Question: My Excel sheet has multiple used ranges. I want to copy each range value and concatenate them. What I did is
'''
Set tempRange = Union(SrcWkb.Worksheets("mysheet").Range("F1:H1"), SrcWkb.Worksheets("mysheet").Range("I1:J1"), SrcWkb.Worksheets("NWP").Range("K1:L1"))
For Each eachRange In tempRange
tempString = tempString & eachRange & "/"
MsgBox tempString
Next eachRange
'''
I want to copy the value in merged cells F1:H1 and concatenate a "/" and value from I1:J1 (also merged) and K1 to L1. However, Excel throws "subscript out of range" error. How could I achieve this?

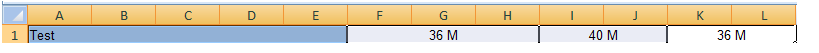
Answer: It is not quite clear from your original post what output you need. Here is one option which may help you get started:
'''
Sub ConcatRanges()
Dim rangeOne As Range, rangeTwo As Range, rangeAll As Range, cl As Range, str As String
Set rangeOne = Worksheets("mysheet").Range("I27:K27")
Set rangeTwo = Worksheets("mysheet").Range("L27:N27")
Set rangeAll = Union(rangeOne, rangeTwo)
For Each cl In rangeAll
str = str & cl & " / "
Next cl
Debug.Print str //Output: 1 / 2 / 3 / 4 / 5 / 6 /
End Sub
'''
Dealing with merged ranges can be tricky. For example, the merged range 'F1:H1' has value 36M. To access the value you have to refer to the first cell in the merged range. Example:
'''
Sub MergedRangeDemo()
Dim rng As Range, cl As Range
Set rng = ActiveSheet.Range("F1:H1")
For Each cl In rng
Debug.Print cl.Value, cl.Address
Next cl
//Output: 36M $F$1 <-- Only first cell contains the value
// $G$1
// $H$1
End Sub
'''
Given this you can concatenate the values by using the rowindex '(1)' of the range:
'''
Sub ConcatRangesUpdated()
Dim rangeOne As Range, rangeTwo As Range, rangeThree As Range, str As String
Set rangeOne = ActiveSheet.Range("F1:H1")
Set rangeTwo = ActiveSheet.Range("I1:J1")
Set rangeThree = ActiveSheet.Range("K1:L1")
str = rangeOne(1) & " / " & rangeTwo(1) & " / " & rangeThree(1)
Debug.Print str 'Output: 36M / 40M / 36M
End Sub
'''